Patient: sex M, age 65
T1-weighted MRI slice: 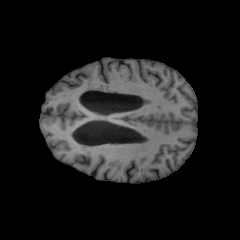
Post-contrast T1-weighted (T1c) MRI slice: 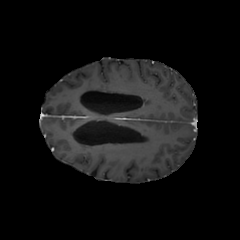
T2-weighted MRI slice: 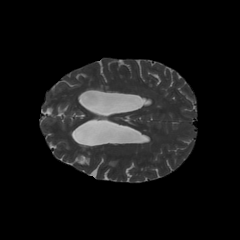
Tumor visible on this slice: no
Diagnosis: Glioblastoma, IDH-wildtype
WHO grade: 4